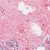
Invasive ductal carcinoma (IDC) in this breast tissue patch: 1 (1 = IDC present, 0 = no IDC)